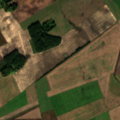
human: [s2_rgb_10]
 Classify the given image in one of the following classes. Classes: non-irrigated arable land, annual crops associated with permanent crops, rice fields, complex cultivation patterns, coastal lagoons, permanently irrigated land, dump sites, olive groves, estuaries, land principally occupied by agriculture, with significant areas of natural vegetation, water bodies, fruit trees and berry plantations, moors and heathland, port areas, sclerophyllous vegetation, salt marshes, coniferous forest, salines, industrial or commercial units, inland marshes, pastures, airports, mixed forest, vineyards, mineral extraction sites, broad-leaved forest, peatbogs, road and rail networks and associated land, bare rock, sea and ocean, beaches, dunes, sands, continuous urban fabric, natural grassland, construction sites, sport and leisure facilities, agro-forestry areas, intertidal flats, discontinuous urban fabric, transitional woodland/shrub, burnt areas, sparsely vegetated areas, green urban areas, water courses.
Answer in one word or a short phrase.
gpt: non-irrigated arable land, pastures, land principally occupied by agriculture, with significant areas of natural vegetation